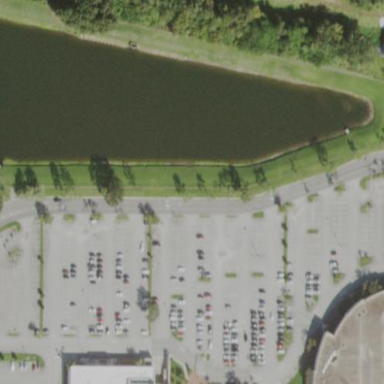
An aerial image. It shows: Retention basin containing natural water.